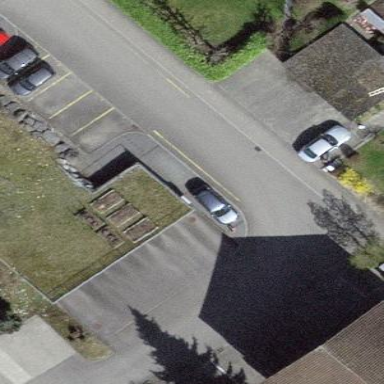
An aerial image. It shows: Garage building.